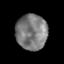
Tissue: prostate
Cell type: T cells
Senescence score: 0.2091
Nuclear area (px): 1086
Mean DAPI intensity: 124.052